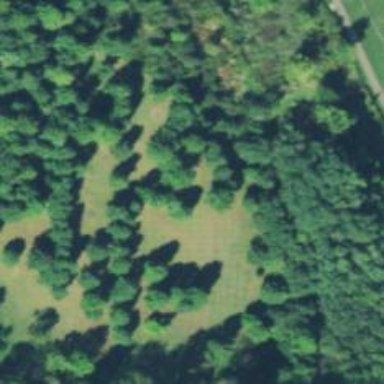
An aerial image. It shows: Disc golf course for leisure activity.